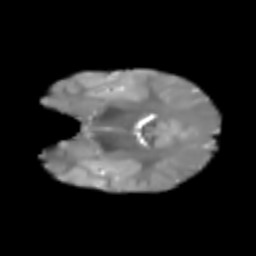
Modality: T2w
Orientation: coronal
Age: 7
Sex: female
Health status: healthy